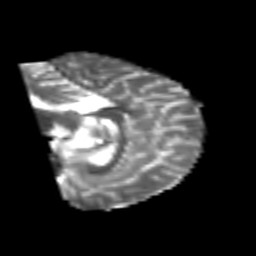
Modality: T2w
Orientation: sagittal
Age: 25
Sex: male
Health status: healthy